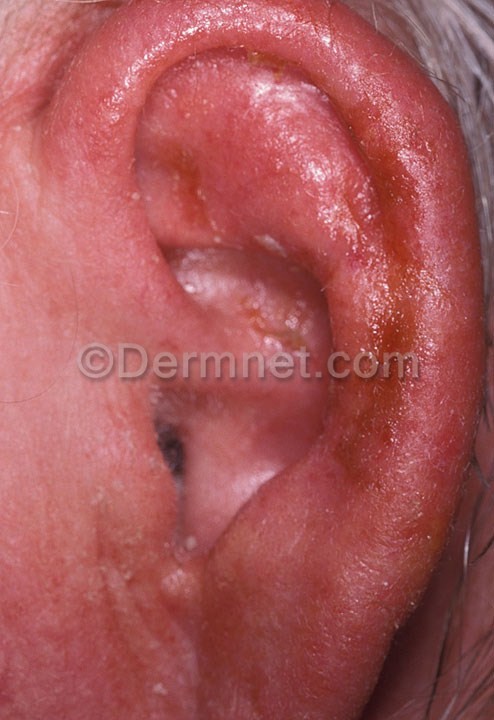
Disease: Cellulitis Impetigo and other Bacterial Infections